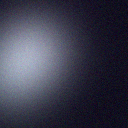
Screen state: off